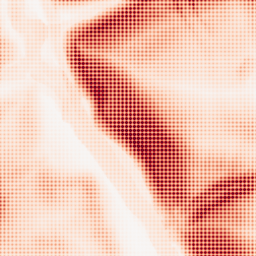
Category: morphological
Decomposition family: morphological_square
Decomposition parameters: operation: gradient
size: 15
Upsampling method: sinc_blackman
Upsampling parameters: scale: 4
kernel_size: 4
Upsampling scale: 4